Question: I'm trying to make these icons with just CSS (except for the white icon). The problem I'm running into is that if my icon's name exceeds the width and starts wrapping the text starts overlapping the image (as it is shifted upwards, as seen on the second element), what I need to have the text do is shift downwards (as shown on the third element).

Here is my html:
'''
<div class=circle><label>Manage Queries</label></div>
'''
And here is my CSS:
'''
.circle
{
float:left;
position:relative;
border-radius: 50%;
width: 128px;
height: 128px;
background: #C70C11 url('myimage.png') no-repeat center center;
}
.circle > label
{
font-family:arial;
position: absolute;
bottom: -20px;
text-align:center;
width:inherit;
}
'''
I have tried 'vertical-align' but I haven't found any success with it.
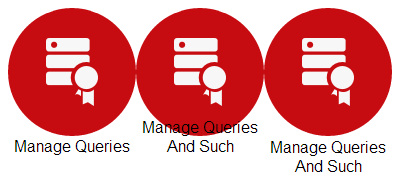
Answer: Instead of 'bottom:-20px', try 'top:100%'
Here is a proof of concept: <URL>